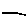
Label: line